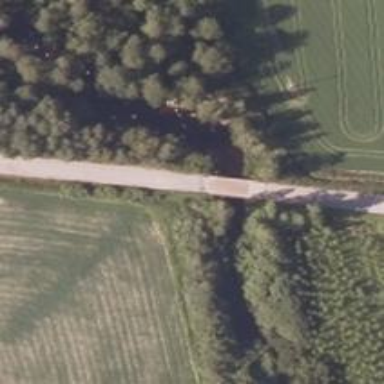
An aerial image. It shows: Tertiary road with bridge.